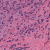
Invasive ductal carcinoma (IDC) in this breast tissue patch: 1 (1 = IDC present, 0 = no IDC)